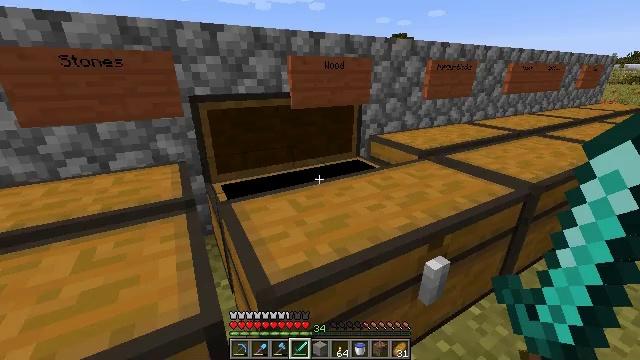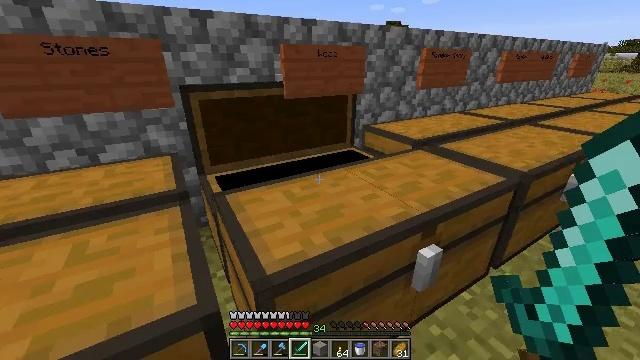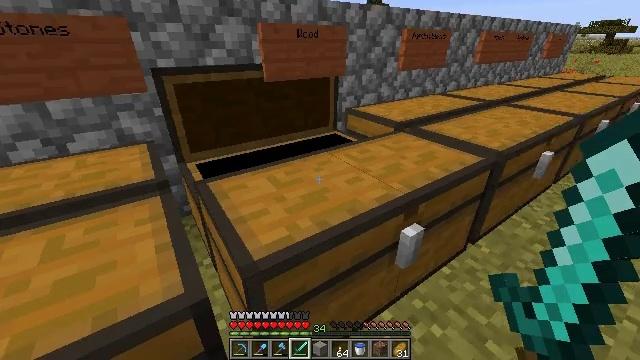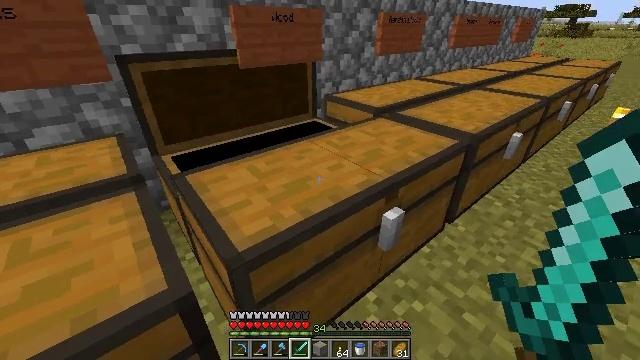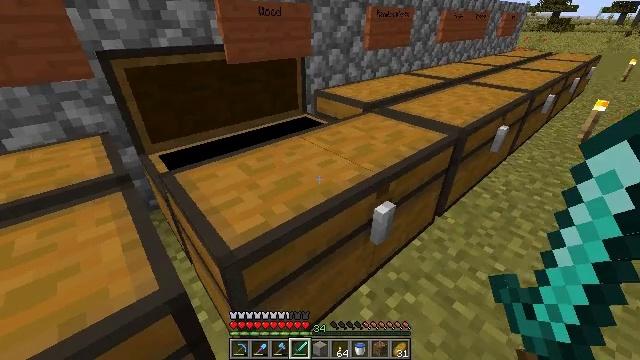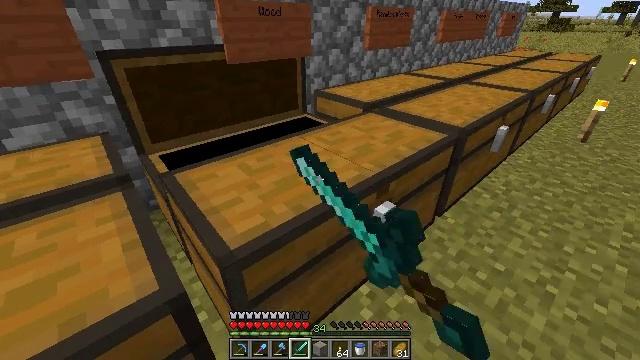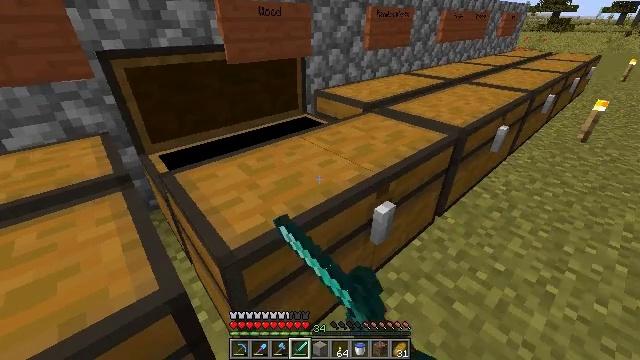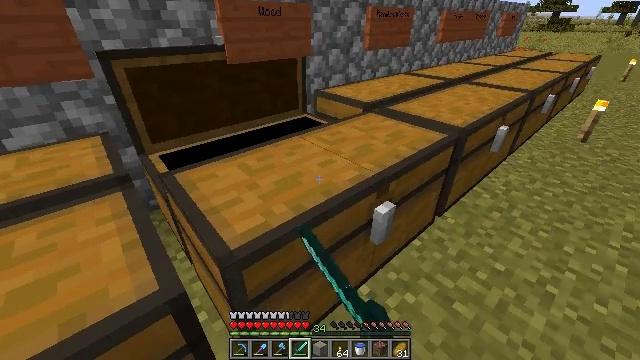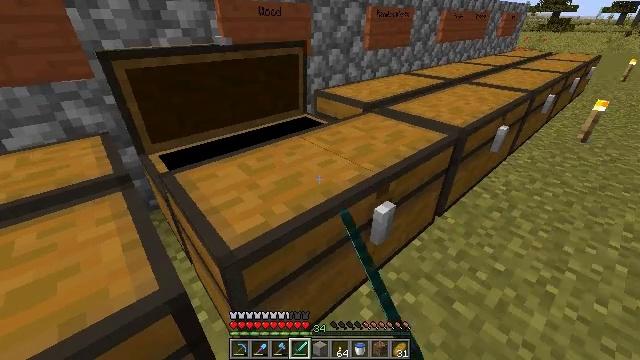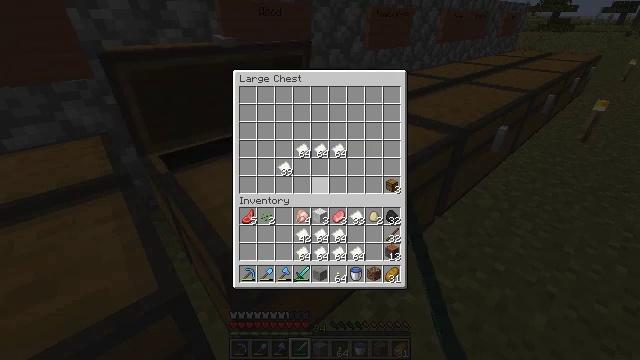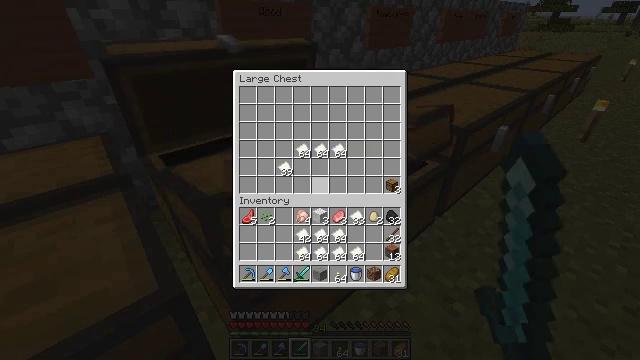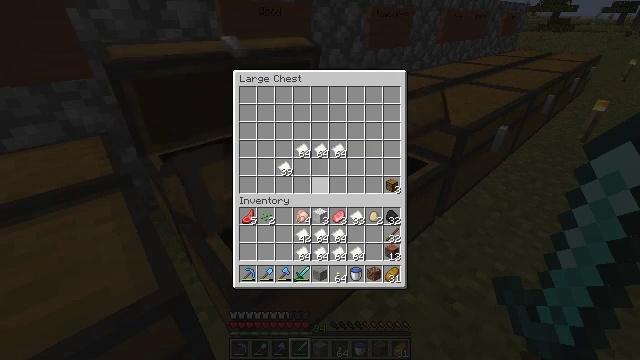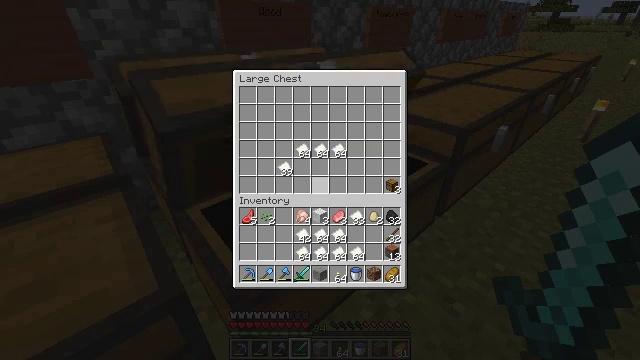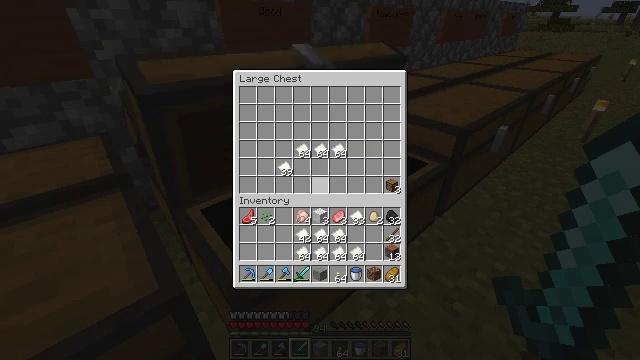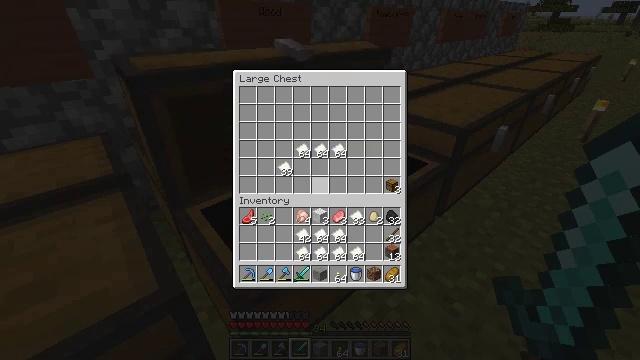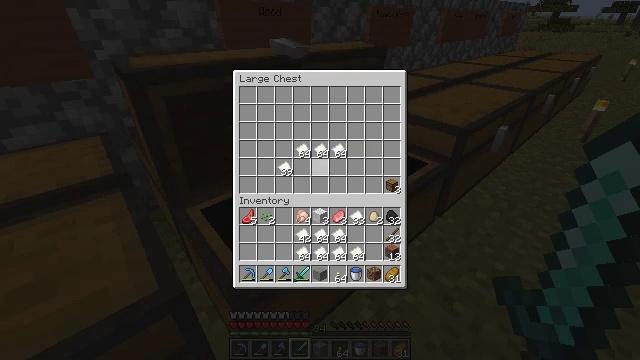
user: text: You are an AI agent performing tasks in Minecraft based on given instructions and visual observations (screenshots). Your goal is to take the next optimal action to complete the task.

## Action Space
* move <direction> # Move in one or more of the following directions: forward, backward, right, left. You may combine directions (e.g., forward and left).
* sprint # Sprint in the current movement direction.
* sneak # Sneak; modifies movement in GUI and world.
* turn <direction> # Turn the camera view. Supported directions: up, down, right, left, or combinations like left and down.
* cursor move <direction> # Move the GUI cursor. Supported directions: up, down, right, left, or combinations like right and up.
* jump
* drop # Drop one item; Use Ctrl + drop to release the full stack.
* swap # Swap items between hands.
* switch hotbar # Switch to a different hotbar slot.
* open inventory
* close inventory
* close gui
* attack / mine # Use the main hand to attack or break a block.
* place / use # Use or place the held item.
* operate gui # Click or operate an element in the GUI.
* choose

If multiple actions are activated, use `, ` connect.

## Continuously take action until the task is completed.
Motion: motion action
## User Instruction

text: Use melon slices to craft melon seeds.
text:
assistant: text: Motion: turn right and down, close gui
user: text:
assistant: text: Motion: turn right and down
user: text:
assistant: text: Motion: turn right and down
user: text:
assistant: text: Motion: turn right, use / place
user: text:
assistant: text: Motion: use / place
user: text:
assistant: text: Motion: use / place
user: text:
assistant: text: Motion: use / place
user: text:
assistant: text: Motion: no_op
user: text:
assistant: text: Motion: open gui
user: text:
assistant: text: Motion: no_op
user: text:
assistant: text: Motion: no_op
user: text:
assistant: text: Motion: no_op
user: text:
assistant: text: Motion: no_op
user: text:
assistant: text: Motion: no_op
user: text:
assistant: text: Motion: no_op
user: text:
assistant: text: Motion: no_op
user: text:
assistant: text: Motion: cursor move up
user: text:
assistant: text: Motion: no_op
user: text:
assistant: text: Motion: no_op
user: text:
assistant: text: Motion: no_op
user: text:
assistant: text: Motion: operate gui
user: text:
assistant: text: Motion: operate gui
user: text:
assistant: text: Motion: cursor move down, operate gui
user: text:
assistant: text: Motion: cursor move left and down
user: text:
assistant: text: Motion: cursor move left and down
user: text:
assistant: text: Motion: cursor move left and down
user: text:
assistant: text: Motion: no_op
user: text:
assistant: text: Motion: no_op
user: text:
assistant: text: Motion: no_op
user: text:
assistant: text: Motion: no_op